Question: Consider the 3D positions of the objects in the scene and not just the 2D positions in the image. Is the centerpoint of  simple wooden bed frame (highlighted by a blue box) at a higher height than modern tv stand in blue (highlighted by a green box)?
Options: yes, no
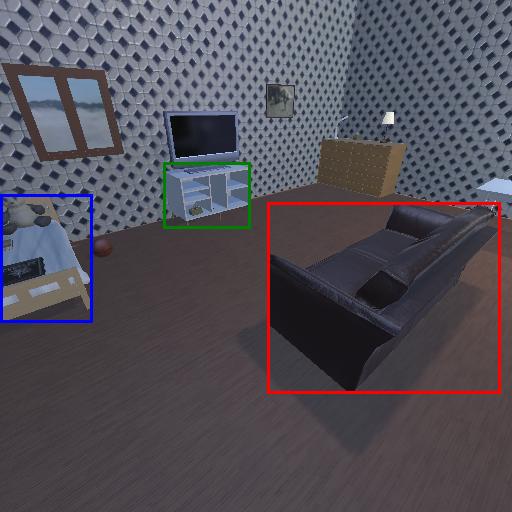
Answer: yes